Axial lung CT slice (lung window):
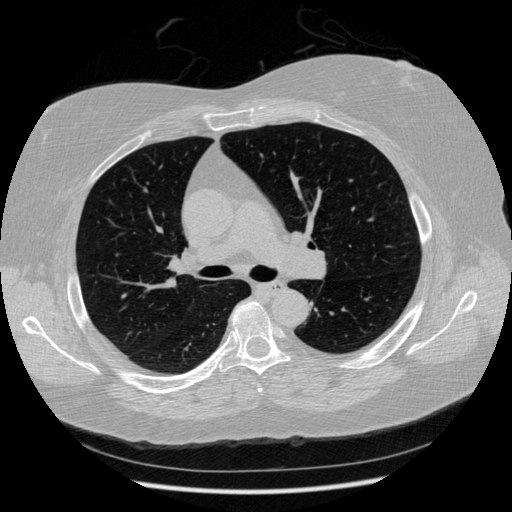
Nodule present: no